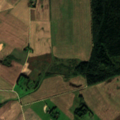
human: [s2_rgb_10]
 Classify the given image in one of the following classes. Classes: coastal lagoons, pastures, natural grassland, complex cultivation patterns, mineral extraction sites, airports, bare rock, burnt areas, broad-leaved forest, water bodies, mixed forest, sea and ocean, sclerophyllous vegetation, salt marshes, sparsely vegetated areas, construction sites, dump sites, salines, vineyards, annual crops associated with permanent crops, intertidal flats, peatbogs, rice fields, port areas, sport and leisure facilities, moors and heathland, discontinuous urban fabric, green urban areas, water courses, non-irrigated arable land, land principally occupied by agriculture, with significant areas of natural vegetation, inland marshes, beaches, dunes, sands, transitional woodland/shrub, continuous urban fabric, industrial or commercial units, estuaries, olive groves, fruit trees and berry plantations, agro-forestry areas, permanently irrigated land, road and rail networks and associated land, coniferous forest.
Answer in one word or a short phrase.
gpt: non-irrigated arable land, mixed forest, transitional woodland/shrub